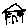
Label: house